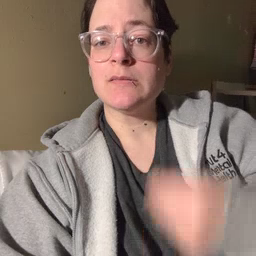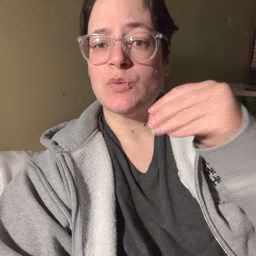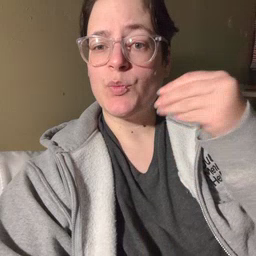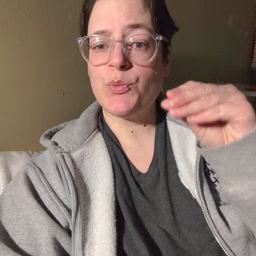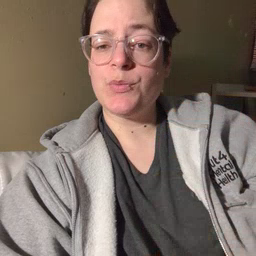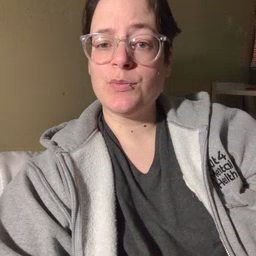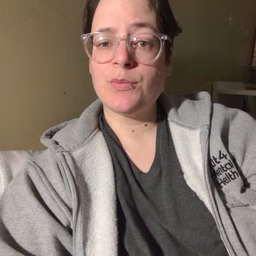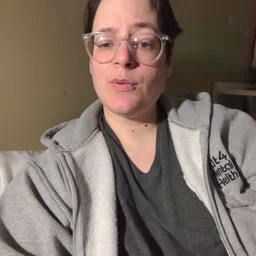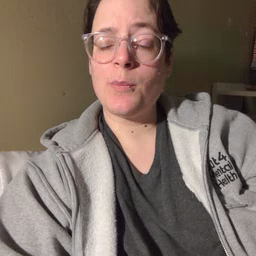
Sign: store